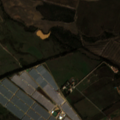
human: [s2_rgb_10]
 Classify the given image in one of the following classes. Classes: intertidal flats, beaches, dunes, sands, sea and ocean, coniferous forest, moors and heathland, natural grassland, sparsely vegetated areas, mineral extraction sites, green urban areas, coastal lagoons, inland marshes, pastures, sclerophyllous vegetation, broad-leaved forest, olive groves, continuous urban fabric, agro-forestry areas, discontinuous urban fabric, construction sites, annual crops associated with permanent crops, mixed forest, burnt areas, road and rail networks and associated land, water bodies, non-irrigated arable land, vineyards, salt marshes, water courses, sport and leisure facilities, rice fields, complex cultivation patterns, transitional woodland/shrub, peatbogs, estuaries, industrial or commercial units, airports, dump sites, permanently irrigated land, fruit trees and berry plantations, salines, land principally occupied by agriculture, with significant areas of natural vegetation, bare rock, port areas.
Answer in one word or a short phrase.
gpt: non-irrigated arable land, permanently irrigated land, pastures, transitional woodland/shrub